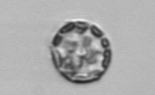
Label: Thalassiosira